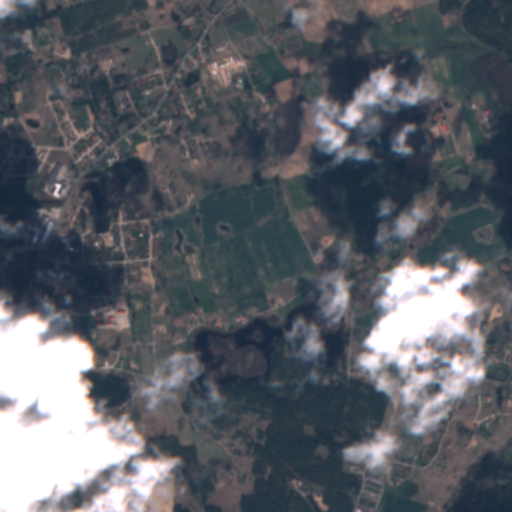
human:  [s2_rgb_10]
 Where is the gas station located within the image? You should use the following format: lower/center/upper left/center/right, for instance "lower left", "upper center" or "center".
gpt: The gas station is located in the center left of the image.
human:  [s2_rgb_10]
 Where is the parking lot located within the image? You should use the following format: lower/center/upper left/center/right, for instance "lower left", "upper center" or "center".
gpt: The parking lot is located in the center left of the image.
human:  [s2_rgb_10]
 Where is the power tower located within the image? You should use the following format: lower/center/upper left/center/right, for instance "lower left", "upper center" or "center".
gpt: The power tower is located in the lower left of the image.
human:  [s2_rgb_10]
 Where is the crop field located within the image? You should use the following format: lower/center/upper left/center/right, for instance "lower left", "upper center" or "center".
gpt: There is no crop field in the image.